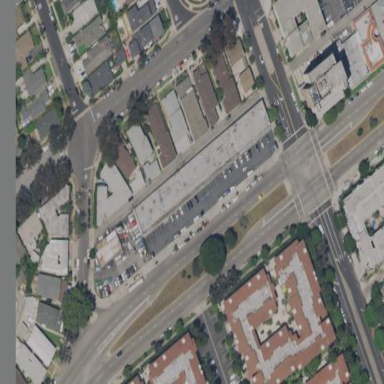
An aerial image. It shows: Retail building.